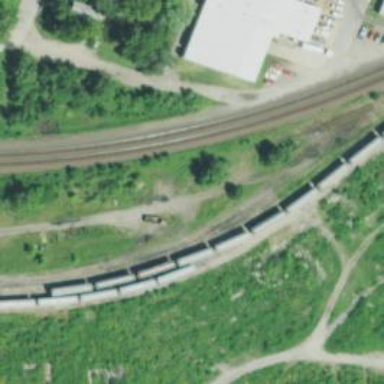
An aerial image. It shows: Railway spur service.